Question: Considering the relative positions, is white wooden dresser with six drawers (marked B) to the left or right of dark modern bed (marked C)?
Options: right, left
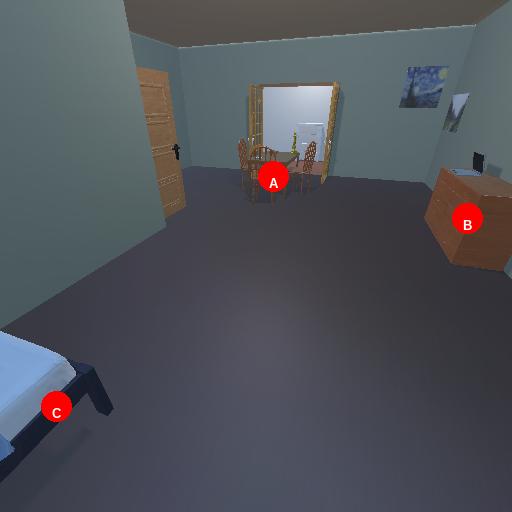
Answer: right